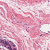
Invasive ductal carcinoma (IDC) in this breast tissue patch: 1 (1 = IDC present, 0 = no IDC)